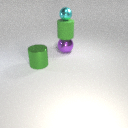
large green metal cylinder in front of large purple metal sphere